Modality: CBCT
Slice 56 of 101
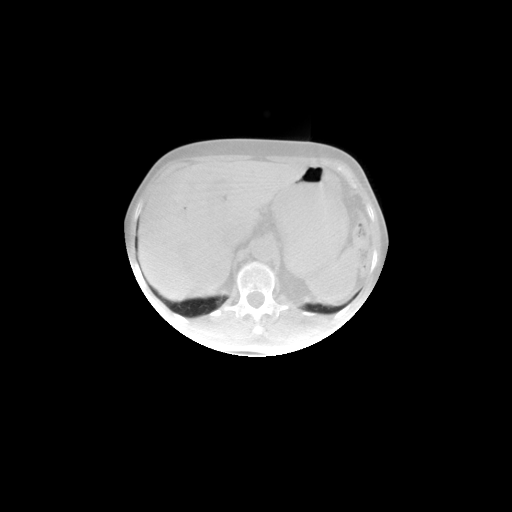